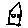
Label: house